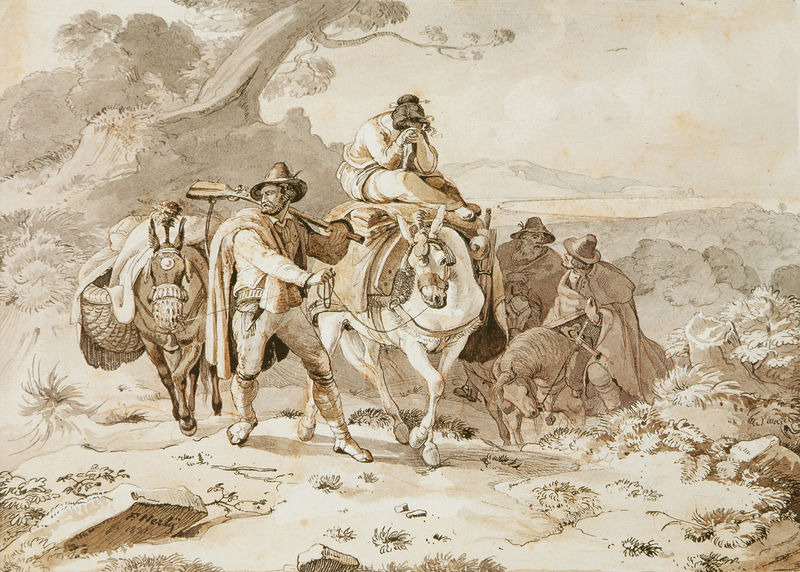
Titel: Räuber entführen eine Frau mit ihren Packpferden
Künstler: Friedrich Nerly
Standort: Schweinfurt
Institution: Museum Georg Schäfer
Schlagwörter: baum, berg, blau, blätter, dunkel, feder, felsen, gruppe, himmel, laub, mann, meer, schatten, umhang, vogel, weiß, wolken, aquarell, gelb, grün, landschaft, menschen, see, sitzen, äste, braun, frau, frisur, grau, hell, hut, hüte, licht, männer, orange, rücken, skizze, strasse, szene, zeichnung, ausblick, blick, gras, gürtel, rot, tiere, weg, wolke, bart, bärte, richter, stein, steine, tragen, trauer, signatur, ast, baumstamm, ebene, erde, ferne, gräser, halme, horizont, hügel, natur, weite, zweige, gehen, boden, gewand, mantel, sitzend, decke, händler, paar, personen, pflanzen, ohren, rosa, traurig, anhöhe, esel, pferd, pferde, hufe, reiten, ritt, sattel, zaumzeug, zügel, aussicht, dutt, italien, gepäck, körbe, last, fels, gebirge, gipfel, grafik, graphik, herde, geröll, rast, ziehen, sepia, querformat, inschrift, korb, bauer, bucht, flucht, waldrand, karawane, laviert, tusche, schaf, kreuz, seil, lichtung, weinen, druck, stich, gefangen, raub, aquatinta, pinsel, schimmel, maultier, muli, sänger, sicht, jäger, gewehr, reise, wanderer, kolben, gebückt, menschengruppe, fernsicht, flinte, kniebundhose, personengruppe, lastentier, lasttier, müdigkeit, räuber, maria, auszug, jerusalem, verdeckt, reisende, hirte, hirten, stumpf, baumstumpf, bergsee, josef, joseph, vollbärte, verzweifelt, ägypten, satteldecke, lasten, decken, stele, kruez, epitaph, baume, steinblock, pilger, grabstein, karavane, geschultert, häte, aufstiieg, entführt, fressbeutel, gewhrkolben, gewähr, nerly, patronengürtel, sepiazeichnung, einhörner, wilder westen, wahren, maulkorb, beschwerlich, 17. jahrhundert, pilger flinte, wegestein, zgel, packtaschen, verzeiflung, verschleppt